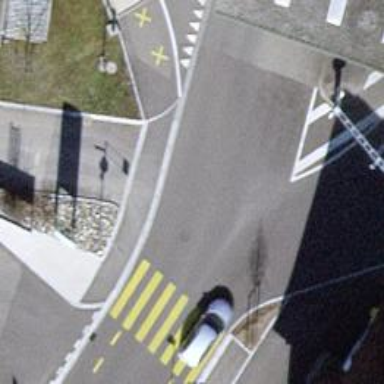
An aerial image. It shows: Public transport stop position.